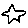
Label: star